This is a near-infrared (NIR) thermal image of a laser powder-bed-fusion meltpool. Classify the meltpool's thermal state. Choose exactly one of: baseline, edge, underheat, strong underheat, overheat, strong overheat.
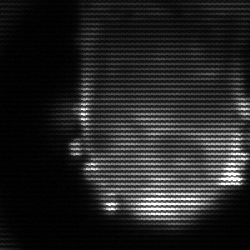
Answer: baseline